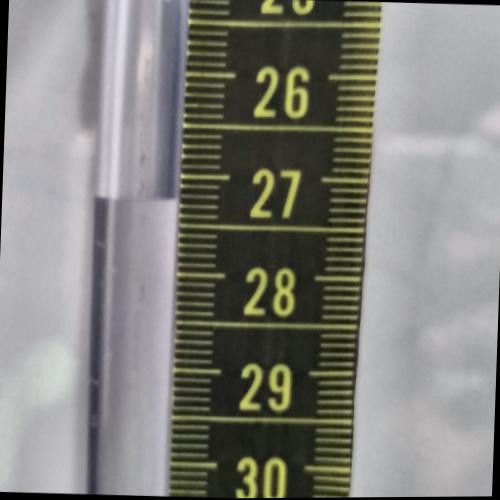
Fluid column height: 27.2 cm